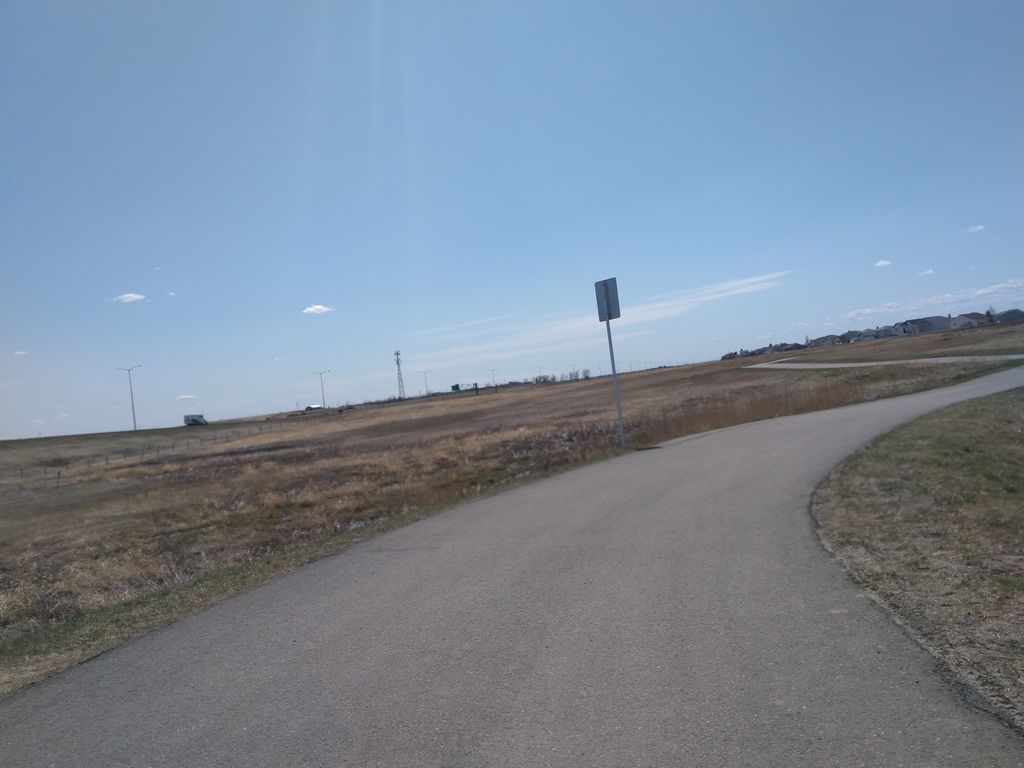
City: calgary